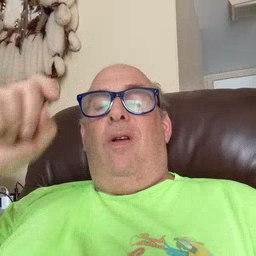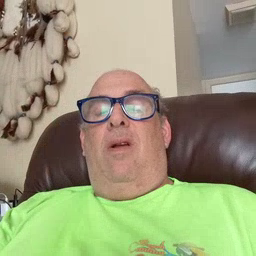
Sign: because